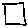
Label: square